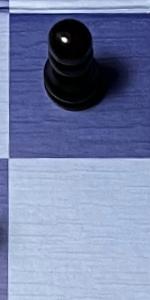
Label: Empty